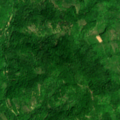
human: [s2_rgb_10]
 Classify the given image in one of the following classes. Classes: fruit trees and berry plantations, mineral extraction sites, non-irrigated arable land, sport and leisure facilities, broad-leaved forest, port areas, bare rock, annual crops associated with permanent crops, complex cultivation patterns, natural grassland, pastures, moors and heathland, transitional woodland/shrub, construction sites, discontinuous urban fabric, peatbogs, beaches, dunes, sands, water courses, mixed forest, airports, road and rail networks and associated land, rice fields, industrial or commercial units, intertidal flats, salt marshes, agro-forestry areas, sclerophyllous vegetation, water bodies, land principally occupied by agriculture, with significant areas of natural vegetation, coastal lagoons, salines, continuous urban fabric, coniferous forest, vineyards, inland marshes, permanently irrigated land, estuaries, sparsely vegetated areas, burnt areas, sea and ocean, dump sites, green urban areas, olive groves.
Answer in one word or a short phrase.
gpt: broad-leaved forest, transitional woodland/shrub